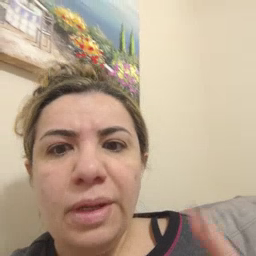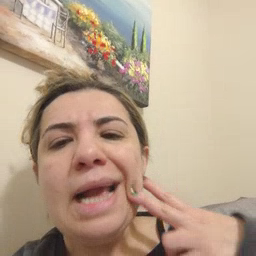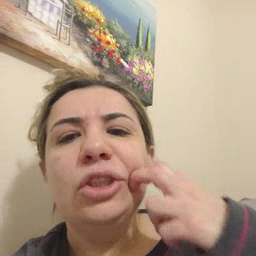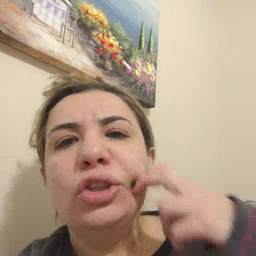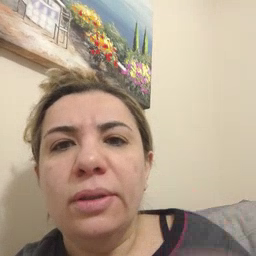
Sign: gum